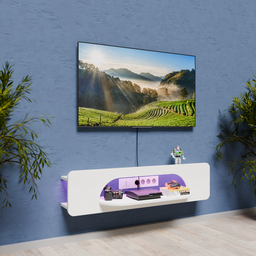
Label: furniture